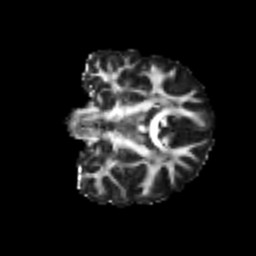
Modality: FA
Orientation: coronal
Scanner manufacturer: siemens
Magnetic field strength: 3 T
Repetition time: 3.6 s
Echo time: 0.092 s